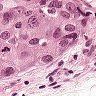
Metastatic tissue present: yes